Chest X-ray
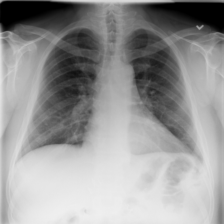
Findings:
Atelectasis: negative
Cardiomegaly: negative
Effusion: negative
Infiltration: negative
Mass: negative
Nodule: negative
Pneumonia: negative
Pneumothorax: negative
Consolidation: negative
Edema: negative
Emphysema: negative
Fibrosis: negative
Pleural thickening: negative
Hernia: negative